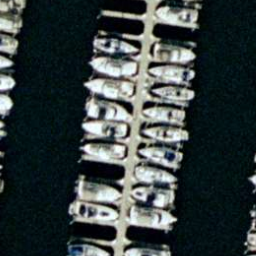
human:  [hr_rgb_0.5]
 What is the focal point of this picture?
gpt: harbor